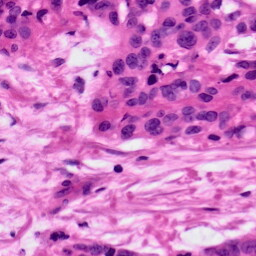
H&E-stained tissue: Ovarian